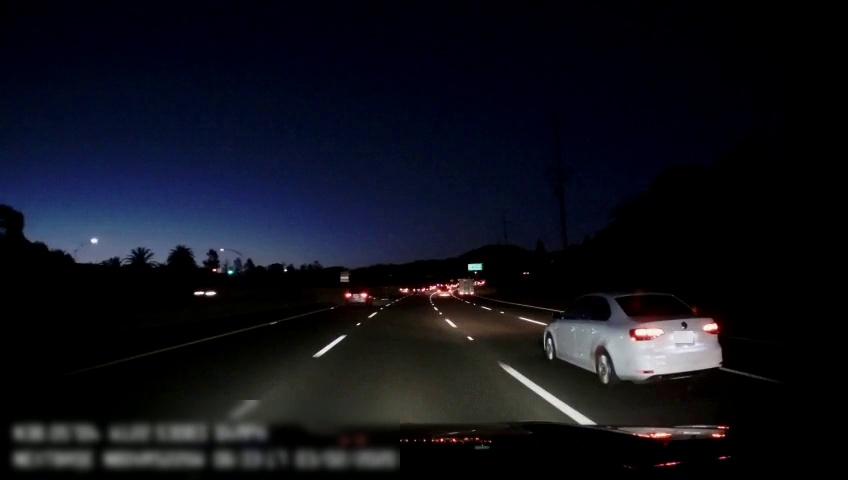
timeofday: Night
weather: Other
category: Drivable Space
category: Vehicles | Car
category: Vehicles | Car
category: Vehicles | Car
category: Vehicles | Other LV
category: Vehicles | SUV
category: Lanes | Alternate Lane
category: Lanes | Current Lane
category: Lanes | Current Lane
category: Lanes | Alternate Lane
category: Lanes | Alternate Lane